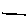
Label: line